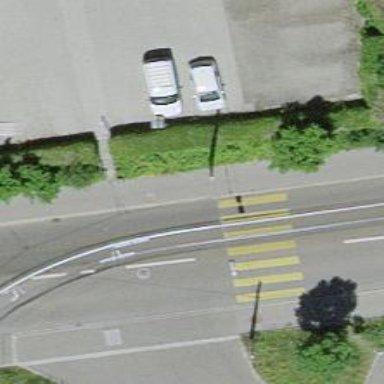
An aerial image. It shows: Kerb serving as barrier.